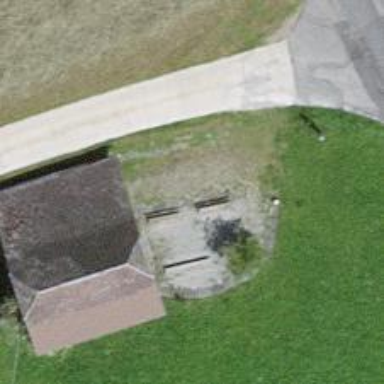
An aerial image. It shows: Bench for seating.